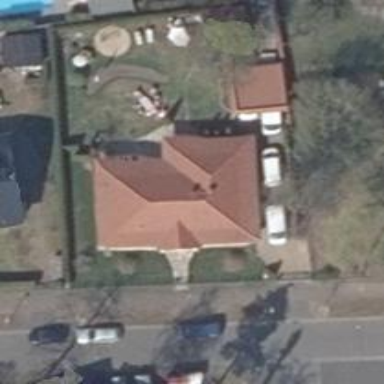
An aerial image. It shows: Residential building with hipped roof.